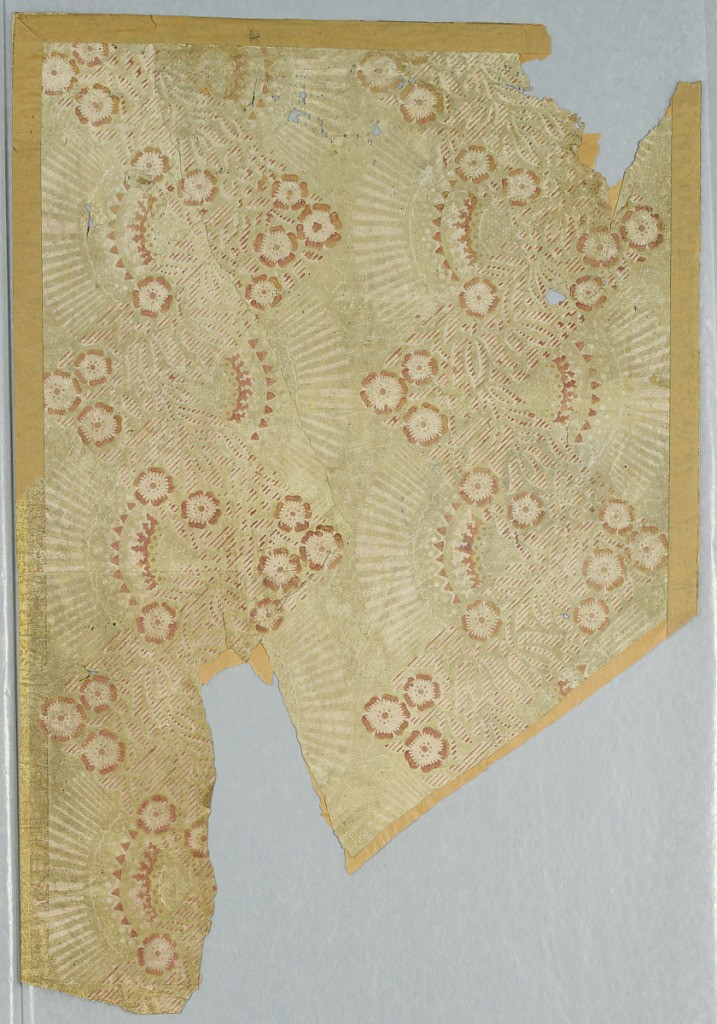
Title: Sidewall
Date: ca. 1820
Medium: Block-printed
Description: Original document for "Sawtooth Chain."  Floral zig-zag pattern.  Printed in red, pink and white, on a tan or yellow ground.